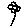
Label: flower